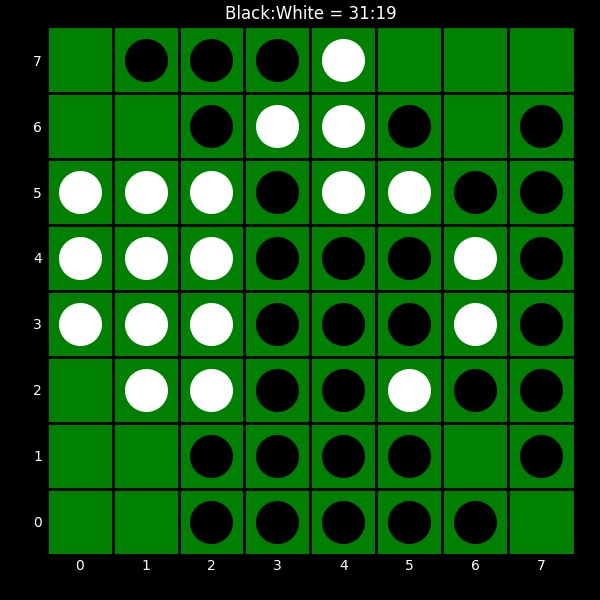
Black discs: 31
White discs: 19